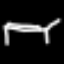
Label: bed